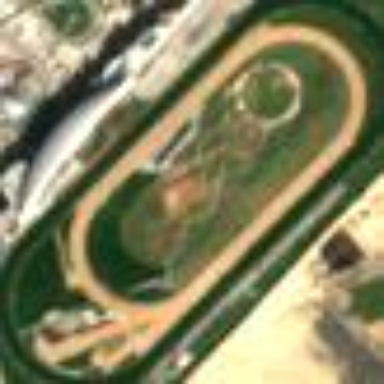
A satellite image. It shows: Track on leisure land used for horse racing.